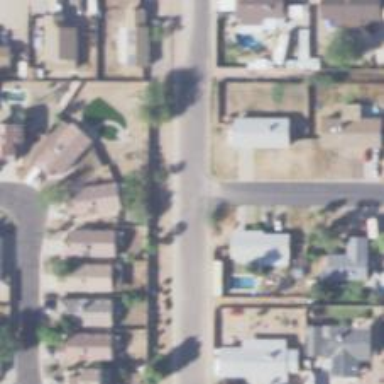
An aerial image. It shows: Residential road with sidewalk on the left.